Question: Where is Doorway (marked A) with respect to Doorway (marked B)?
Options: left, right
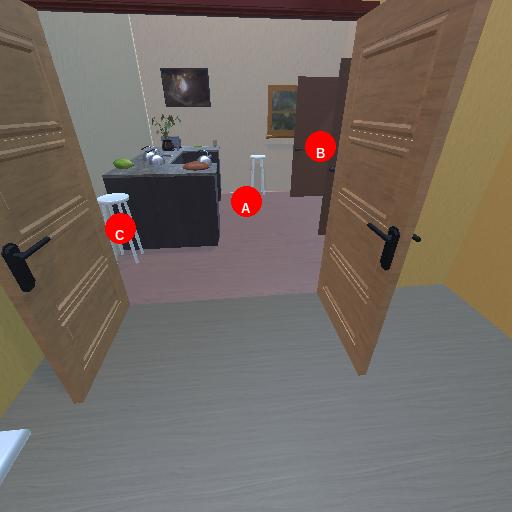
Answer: left